Question: Here's the mockup of what I want to achieve(3 cases of the same mockup):

So, first div(green) has fixed width.
Third div(blue) is always at the right side and it gets as much space as it needs, considering text in it.
Second div(orange) takes all remaining space and if text in this orange div doesn't fit, it gets ellipsis style at the end.
Please help me to achieve this(IE8-IE10, Chrome support), I've tried to put first elements into container, tried using float, inline-block, but there are still problems.
Thank you, here's jsfiddle, so you can quickly work with it:
<URL>
'''
<div class="container">
<div class="checkbox"></div>
<div class="name">Some text</div>
<div class="value">12345</div>
</div>
'''
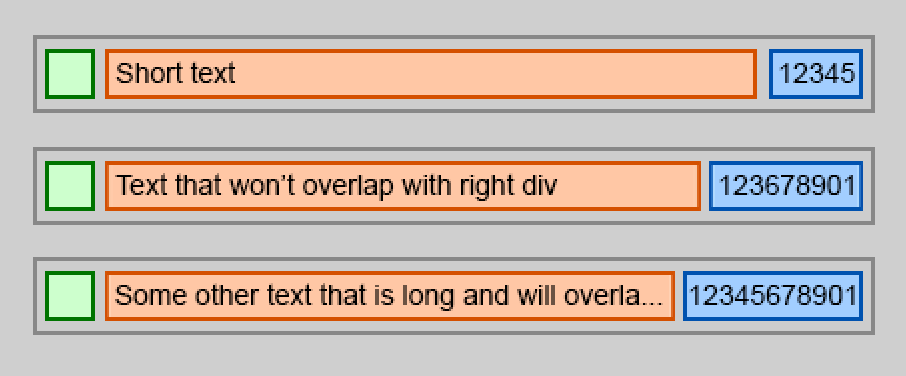
Answer: ## With Flexbox
'''
* {
box-sizing: border-box;
}
.container {
display: flex;
width: 300px;
height: 30px;
background-color: #B7B7B7;
padding: 2.5px; /* This is the remaining gap from the edges */
}
.container div {
margin: 5px; /* This is for the gap between elements. */
}
.checkbox {
width: 15px;
background-color: green;
}
.name {
flex: 1;
overflow: hidden;
white-space: nowrap;
text-overflow: ellipsis;
background-color: orange;
}
.value {
background-color: LightCyan;
}
'''
## With a table (Things get a bit tricky)
### HTML
'''
<table class="container">
<tr>
<td class="checkbox"></td>
<td class="name">
<!-- Necessary Evil -->
<table>
<tr>
<td>Lorem ipsum dolor sit amet, consectetur adipisicing elit. Fugit eaque autem quos nulla dignissimos corporis pariatur itaque excepturi debitis ratione dolorem iste consectetur accusantium necessitatibus blanditiis labore unde perferendis tempore.</td>
</tr>
</table>
</td>
<td class="value">12345</td>
</tr>
</table>
'''
### CSS
'''
.container {
width: 300px;
height: 30px;
background-color: #B7B7B7;
/table-layout: fixed;
border-spacing: 5px;
}
.checkbox {
width: 20px;
background-color: green;
}
.name td {
overflow: hidden;
white-space: nowrap;
text-overflow: ellipsis;
background-color: orange;
}
.name table {
table-layout: fixed;
width: 100%;
border-collapse: collapse;
border-spacing: 0;
border: 0;
}
.value {
background-color: LightCyan;
}
'''